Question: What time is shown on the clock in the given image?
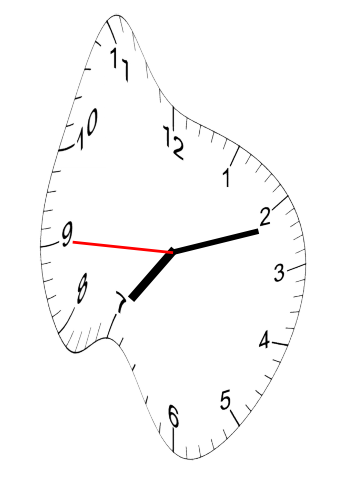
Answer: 07:11:45